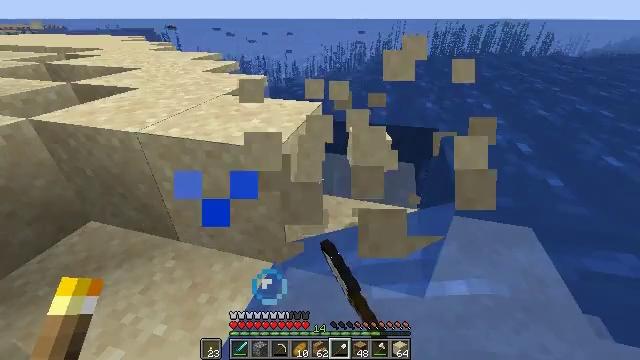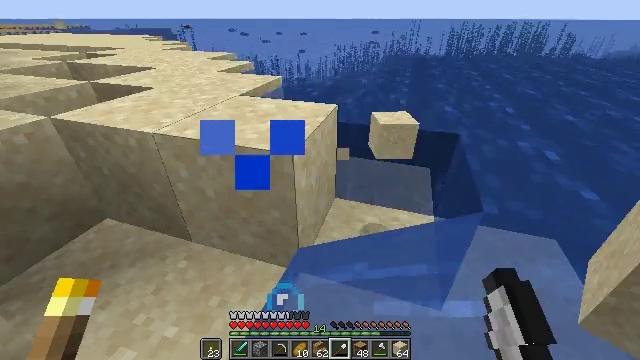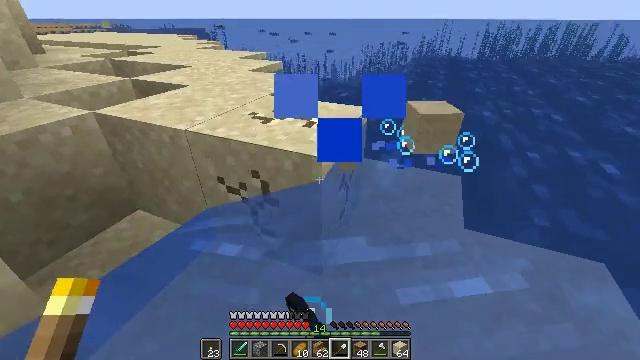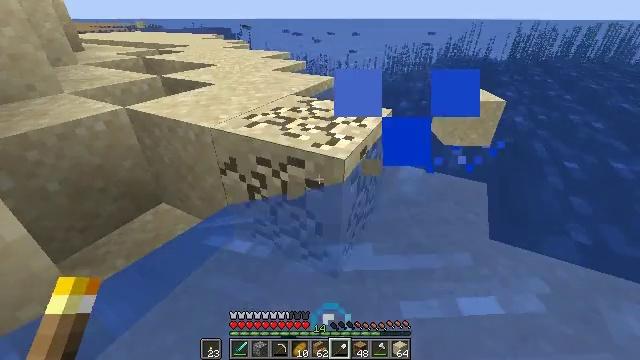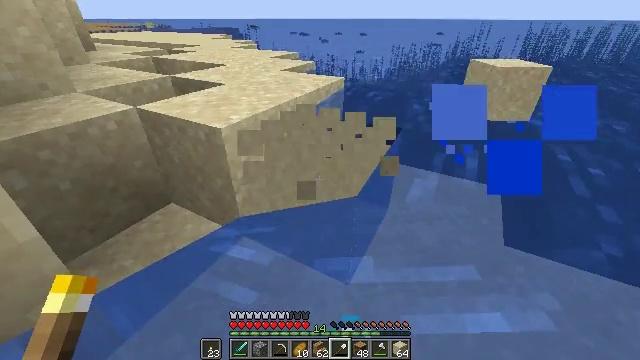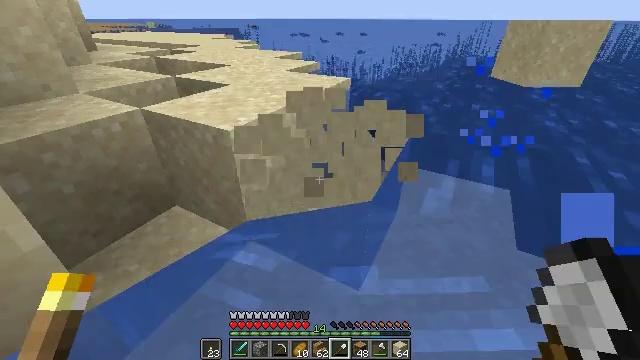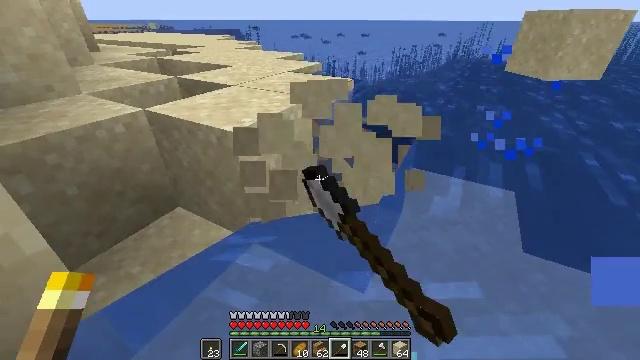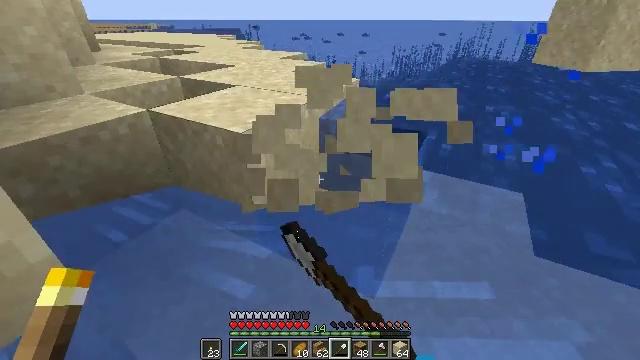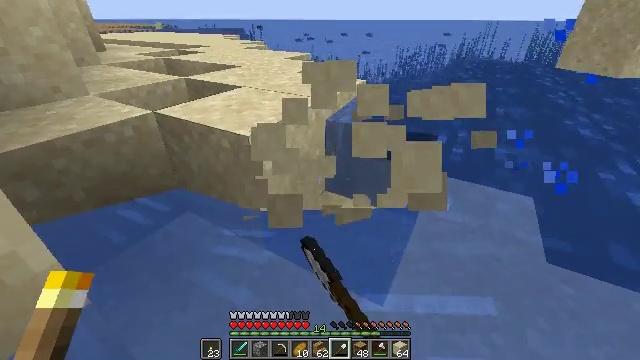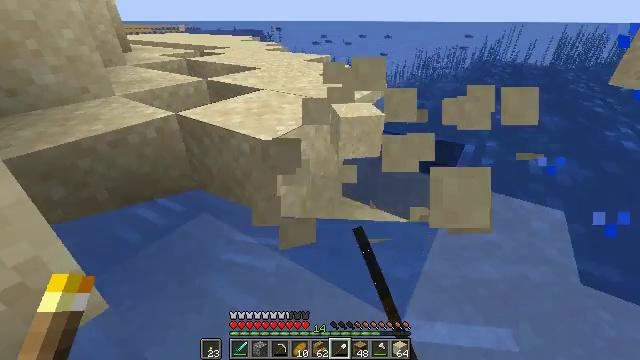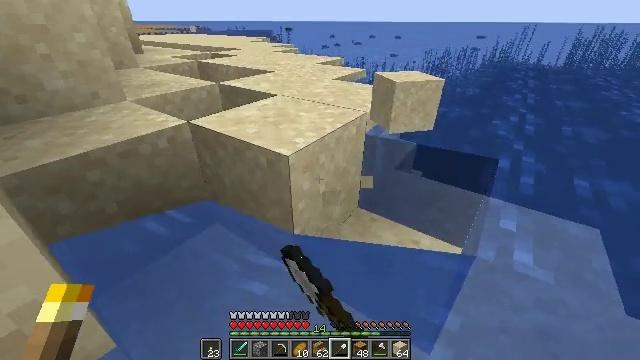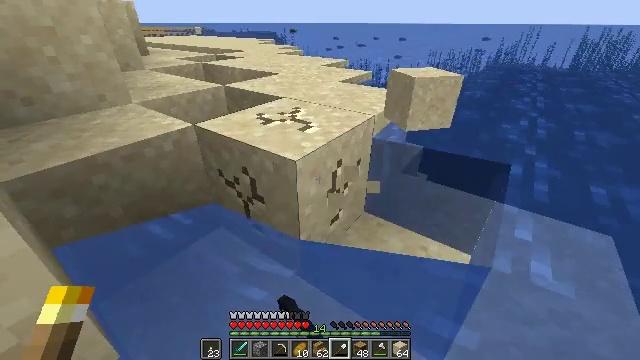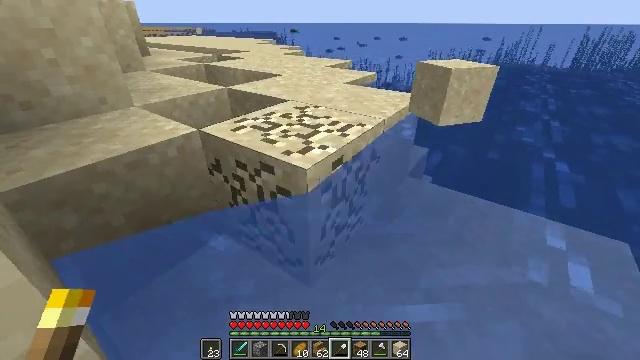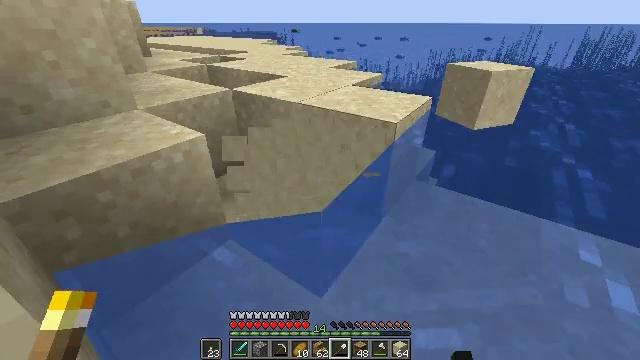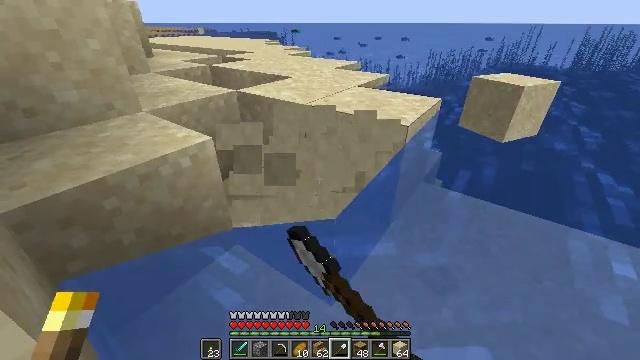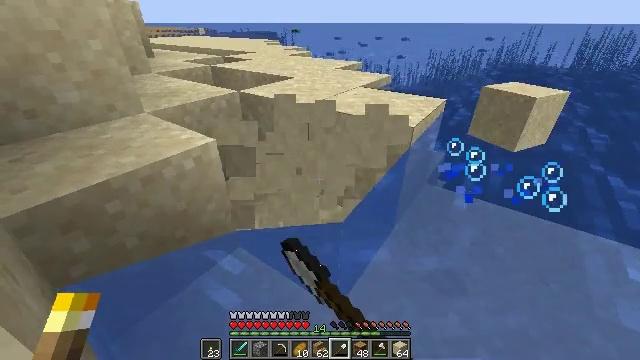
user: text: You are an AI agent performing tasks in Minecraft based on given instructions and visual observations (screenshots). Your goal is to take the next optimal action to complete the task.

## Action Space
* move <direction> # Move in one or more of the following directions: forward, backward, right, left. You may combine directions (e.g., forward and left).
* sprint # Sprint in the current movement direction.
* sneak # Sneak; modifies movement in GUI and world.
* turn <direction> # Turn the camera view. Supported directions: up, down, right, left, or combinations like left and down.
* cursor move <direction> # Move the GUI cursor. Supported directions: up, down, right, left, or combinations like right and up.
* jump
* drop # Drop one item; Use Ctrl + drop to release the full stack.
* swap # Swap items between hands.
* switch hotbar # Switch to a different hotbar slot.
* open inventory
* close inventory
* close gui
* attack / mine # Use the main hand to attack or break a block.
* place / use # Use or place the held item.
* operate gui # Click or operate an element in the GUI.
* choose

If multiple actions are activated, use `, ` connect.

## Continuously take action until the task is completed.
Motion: motion action
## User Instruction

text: Attack the ground to gather sand.
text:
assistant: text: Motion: turn left, attack / mine
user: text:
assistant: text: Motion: turn left, attack / mine
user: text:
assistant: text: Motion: turn left, attack / mine
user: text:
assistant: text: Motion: turn left, attack / mine
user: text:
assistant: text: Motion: attack / mine
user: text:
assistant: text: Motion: attack / mine
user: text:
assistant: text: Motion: move forward, attack / mine
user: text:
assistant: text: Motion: move forward, attack / mine
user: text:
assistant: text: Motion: move forward, turn left, attack / mine
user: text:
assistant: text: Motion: move forward, turn left, attack / mine
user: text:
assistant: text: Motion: attack / mine
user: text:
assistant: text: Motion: attack / mine
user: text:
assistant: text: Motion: attack / mine
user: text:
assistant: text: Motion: attack / mine
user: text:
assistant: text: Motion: move forward, attack / mine
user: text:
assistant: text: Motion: move forward, turn right, attack / mine
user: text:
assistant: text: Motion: move forward, turn right, attack / mine
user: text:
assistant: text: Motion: move forward, turn right, attack / mine
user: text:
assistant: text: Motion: move forward, turn right, attack / mine
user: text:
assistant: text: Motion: move forward, turn right and up, attack / mine
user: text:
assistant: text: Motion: move forward, turn right, attack / mine
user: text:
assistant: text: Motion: move forward, attack / mine
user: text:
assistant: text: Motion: move forward, turn right, attack / mine
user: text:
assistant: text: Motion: move forward, attack / mine
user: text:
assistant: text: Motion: move forward, attack / mine
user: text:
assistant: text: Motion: move forward, attack / mine
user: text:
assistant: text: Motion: move forward, turn left, attack / mine
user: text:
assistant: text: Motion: move forward, turn left and up, attack / mine
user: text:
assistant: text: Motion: move forward, turn left, attack / mine
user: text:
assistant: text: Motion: move forward, turn left, attack / mine